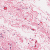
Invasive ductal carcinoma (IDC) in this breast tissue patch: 0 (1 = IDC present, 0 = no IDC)